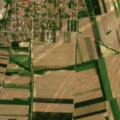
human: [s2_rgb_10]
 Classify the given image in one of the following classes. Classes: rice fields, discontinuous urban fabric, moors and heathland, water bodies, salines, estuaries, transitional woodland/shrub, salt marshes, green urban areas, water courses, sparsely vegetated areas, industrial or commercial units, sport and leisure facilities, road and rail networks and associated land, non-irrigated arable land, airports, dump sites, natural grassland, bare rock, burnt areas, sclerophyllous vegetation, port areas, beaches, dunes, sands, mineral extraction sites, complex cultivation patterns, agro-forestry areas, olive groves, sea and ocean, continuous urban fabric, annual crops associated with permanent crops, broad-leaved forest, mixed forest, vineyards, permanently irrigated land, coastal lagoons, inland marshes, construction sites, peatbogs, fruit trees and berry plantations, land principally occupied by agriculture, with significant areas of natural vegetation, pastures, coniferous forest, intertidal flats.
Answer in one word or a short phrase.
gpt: discontinuous urban fabric, non-irrigated arable land